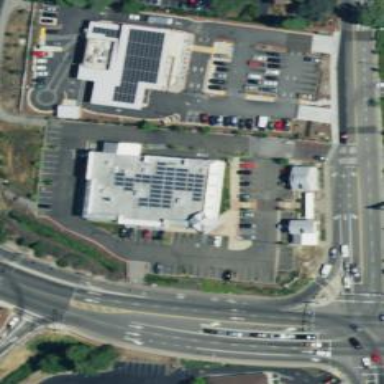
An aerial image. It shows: Retail building.